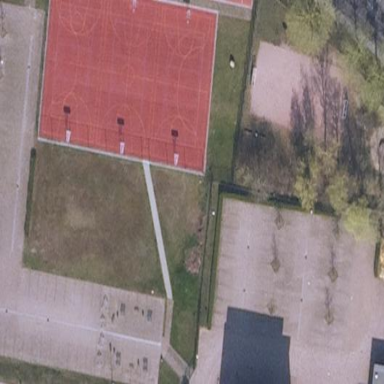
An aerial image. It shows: Basketball court on pitch.